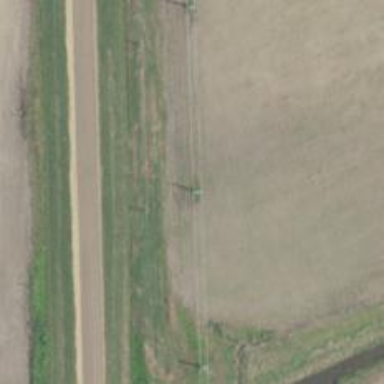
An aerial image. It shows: Power pole.